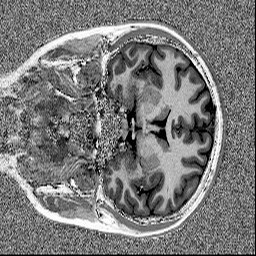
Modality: MP2RAGE
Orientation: coronal
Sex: female